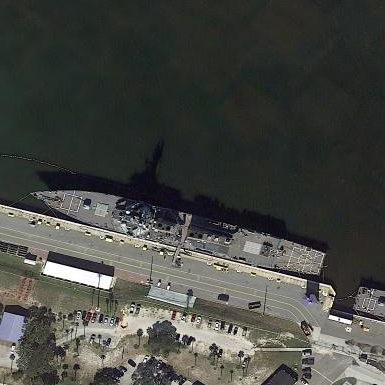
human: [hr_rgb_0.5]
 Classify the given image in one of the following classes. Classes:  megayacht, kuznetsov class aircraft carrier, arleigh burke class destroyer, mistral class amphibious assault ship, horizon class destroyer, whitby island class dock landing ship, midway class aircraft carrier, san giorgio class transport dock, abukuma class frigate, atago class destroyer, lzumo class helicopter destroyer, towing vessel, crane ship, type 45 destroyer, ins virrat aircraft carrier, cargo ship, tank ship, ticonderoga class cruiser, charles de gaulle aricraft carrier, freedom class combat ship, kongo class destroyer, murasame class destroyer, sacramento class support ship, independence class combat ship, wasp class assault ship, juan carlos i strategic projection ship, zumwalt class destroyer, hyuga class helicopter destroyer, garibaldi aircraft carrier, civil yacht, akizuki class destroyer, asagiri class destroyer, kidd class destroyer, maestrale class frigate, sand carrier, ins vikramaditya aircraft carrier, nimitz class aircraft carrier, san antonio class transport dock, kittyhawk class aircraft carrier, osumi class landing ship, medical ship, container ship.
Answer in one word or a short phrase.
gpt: Arleigh Burke class destroyer